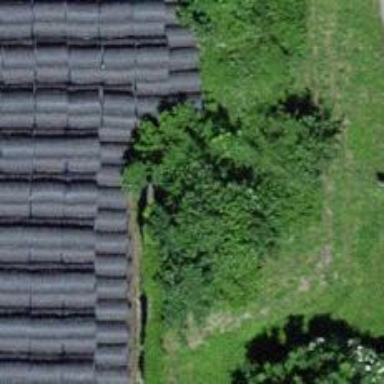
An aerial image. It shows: Noise barrier wall.